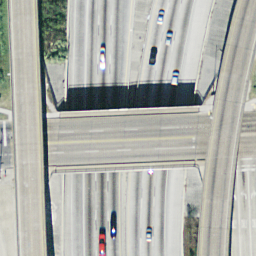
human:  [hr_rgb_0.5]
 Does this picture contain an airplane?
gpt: no

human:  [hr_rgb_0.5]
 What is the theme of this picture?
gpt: overpass

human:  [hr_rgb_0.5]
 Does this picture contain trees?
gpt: yes

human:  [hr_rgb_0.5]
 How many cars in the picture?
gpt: eight